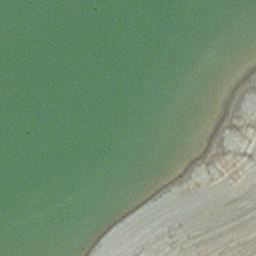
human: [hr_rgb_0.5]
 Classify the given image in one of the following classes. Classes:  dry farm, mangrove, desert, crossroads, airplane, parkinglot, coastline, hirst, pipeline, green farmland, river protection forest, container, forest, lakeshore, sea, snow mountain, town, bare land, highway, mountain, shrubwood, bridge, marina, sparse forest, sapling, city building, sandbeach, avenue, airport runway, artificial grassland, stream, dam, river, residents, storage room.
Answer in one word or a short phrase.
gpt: hirst